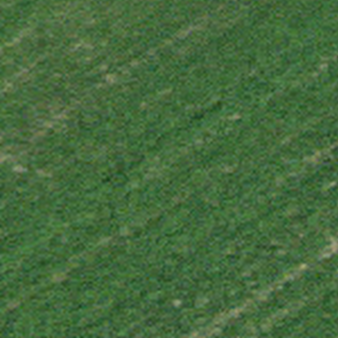
Label: other